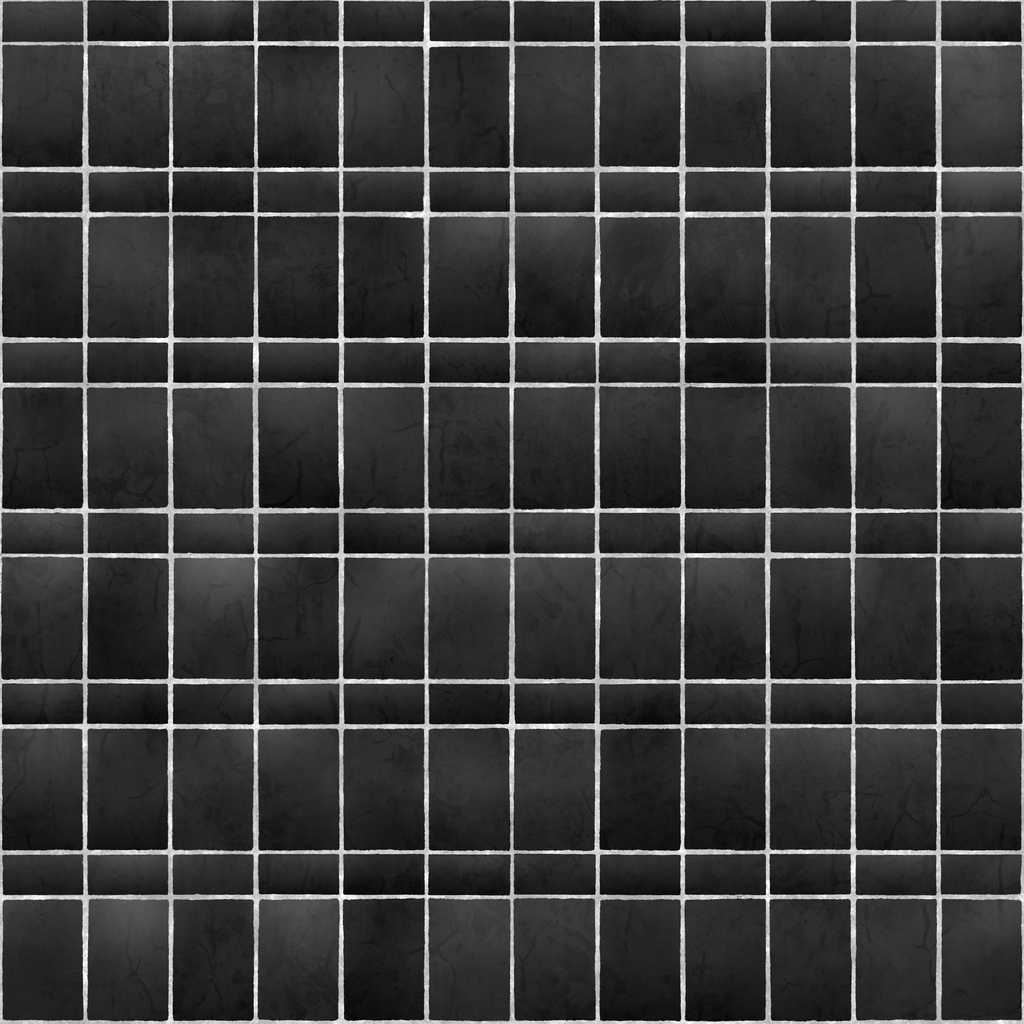
Texture map type: Roughness